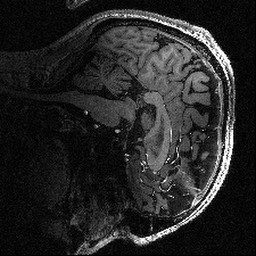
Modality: T1w
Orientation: sagittal
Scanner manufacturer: siemens
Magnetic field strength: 6.98 T
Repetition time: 2.7 s
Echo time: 0.003 s